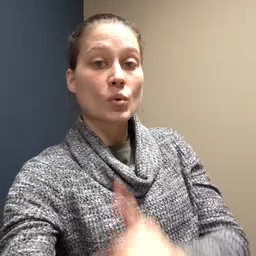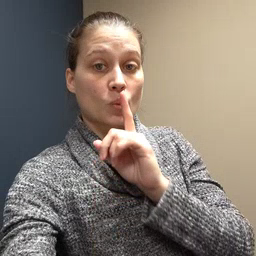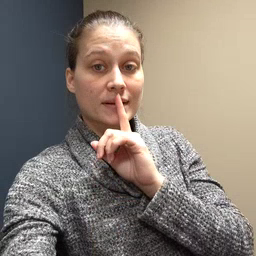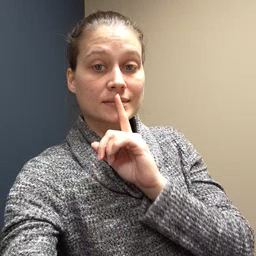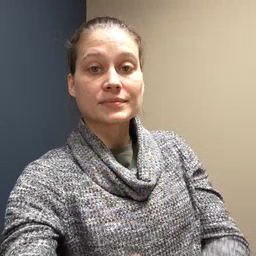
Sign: quiet